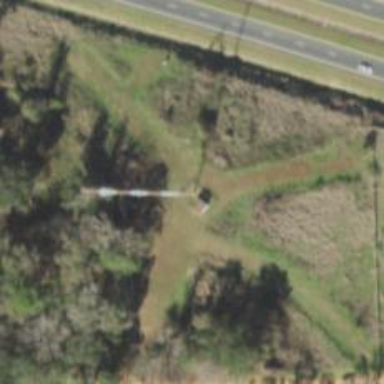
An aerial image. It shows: Mast tower used for communication.